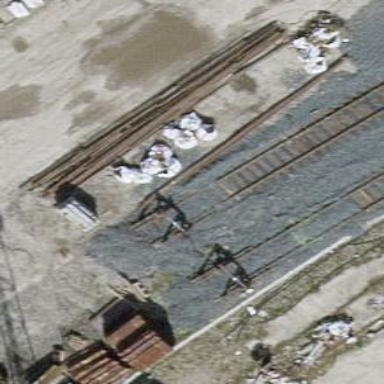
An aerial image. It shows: Railway buffer stop.